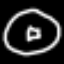
Label: donut